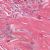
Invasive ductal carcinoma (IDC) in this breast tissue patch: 0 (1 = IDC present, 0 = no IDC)